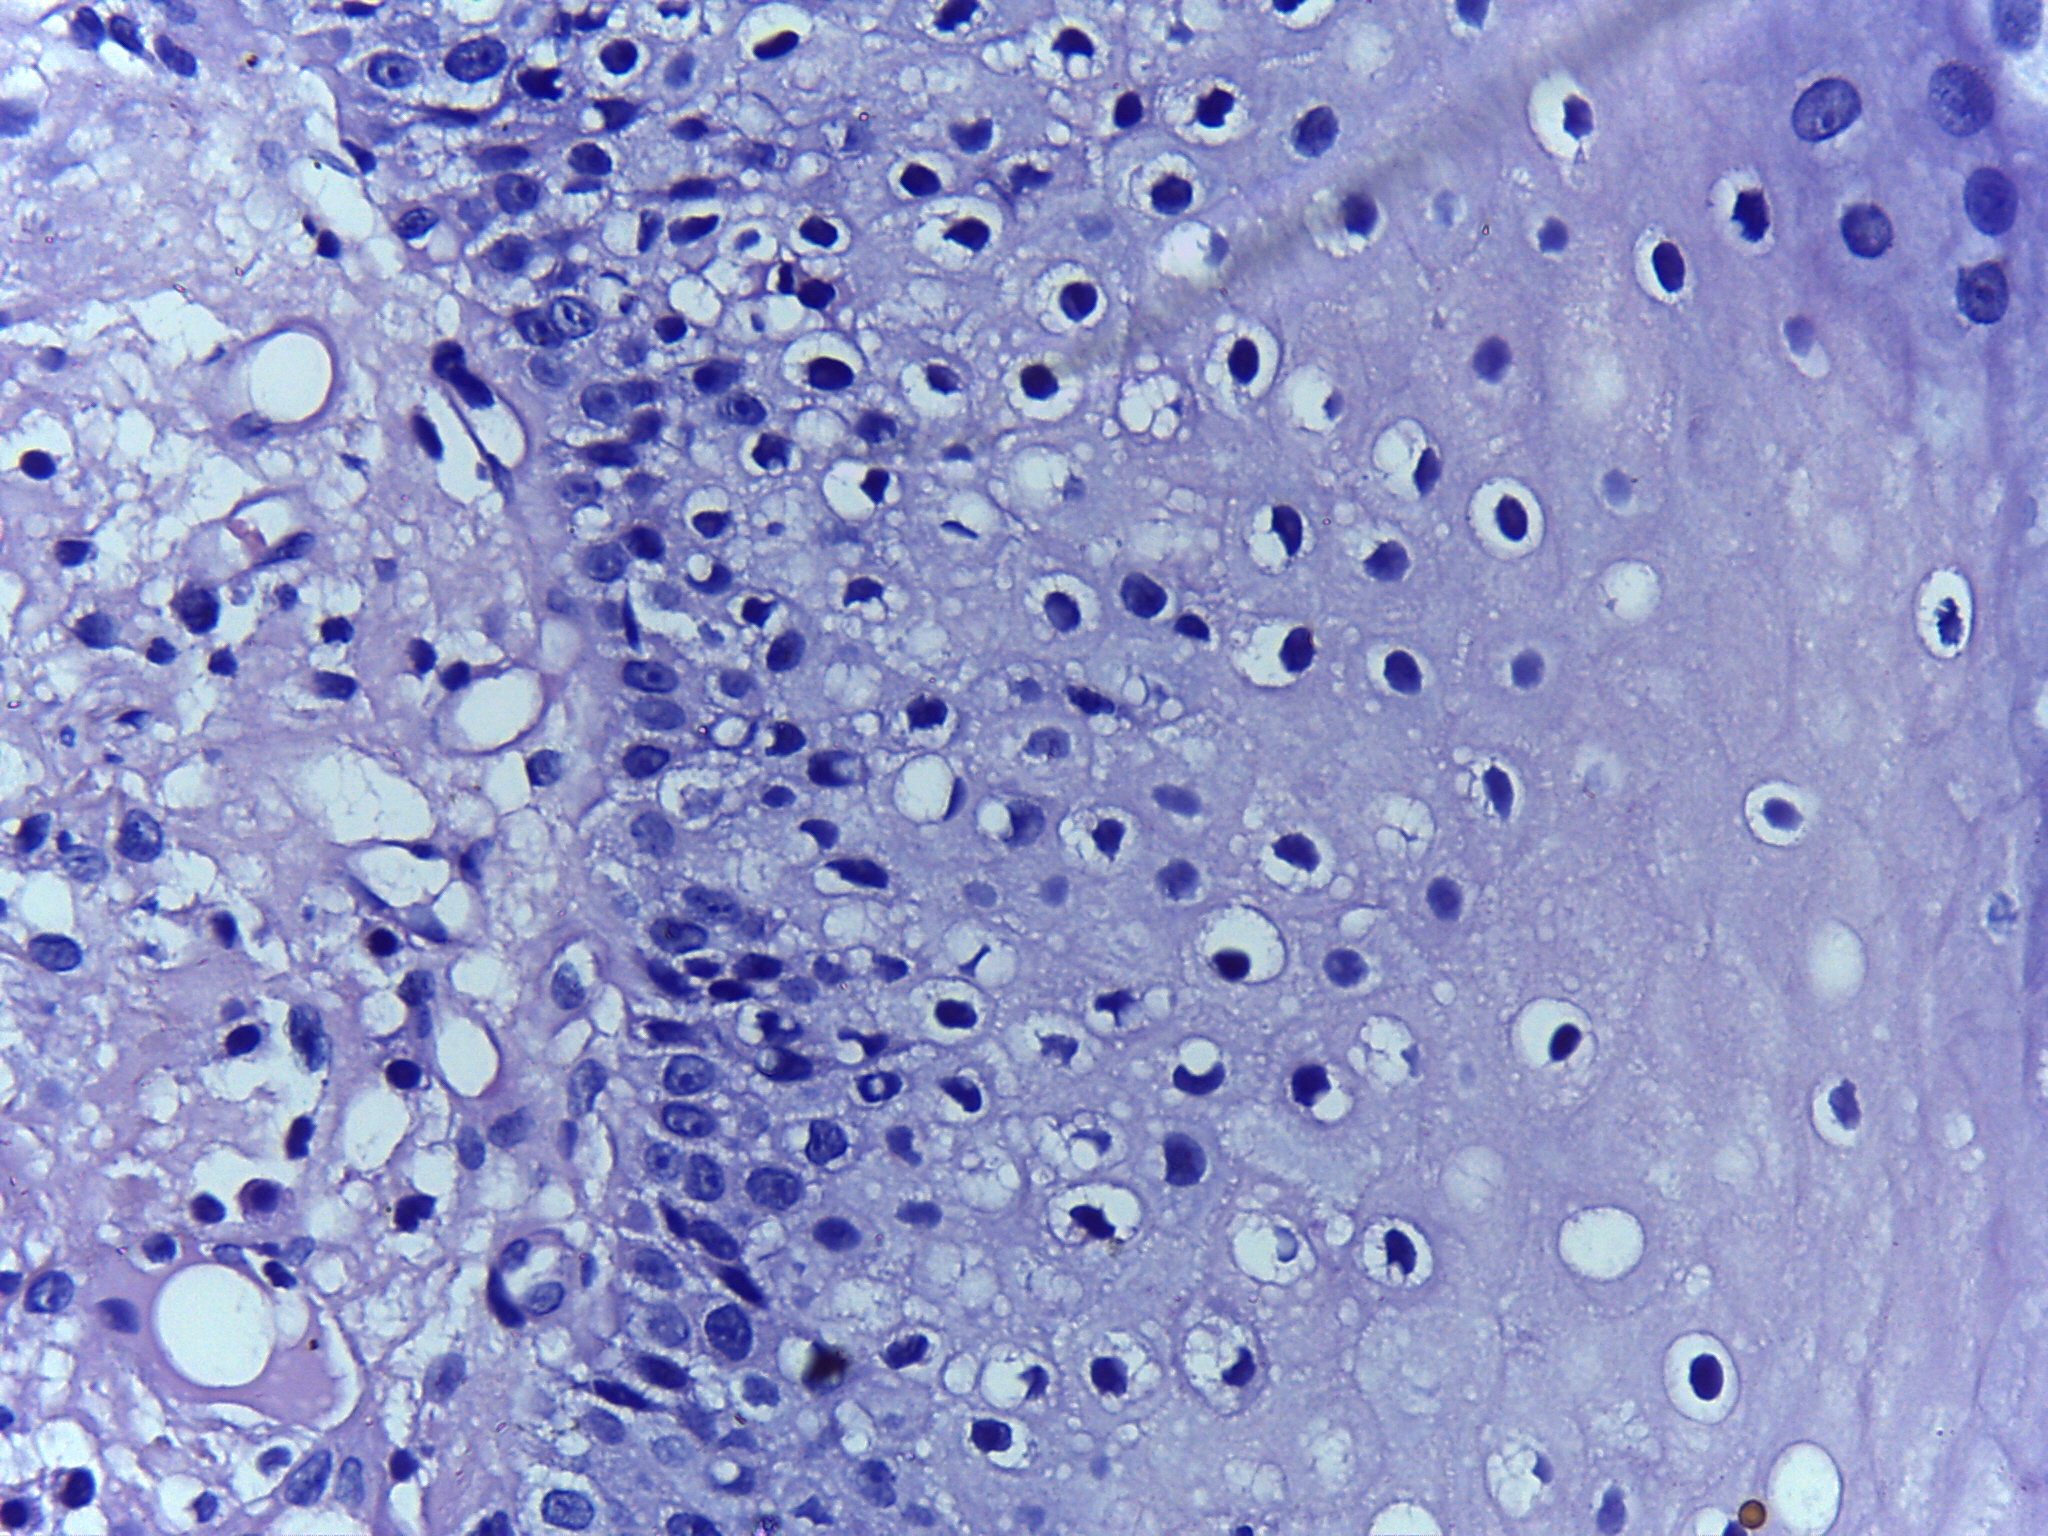
Diagnosis: Normal